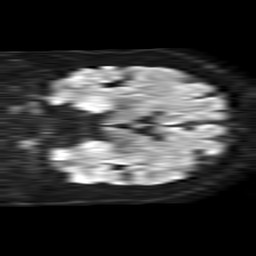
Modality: TRACE
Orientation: coronal
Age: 73
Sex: male
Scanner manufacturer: philips
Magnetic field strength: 1.5 T
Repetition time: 4.6 s
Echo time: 0.08631 s